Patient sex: M
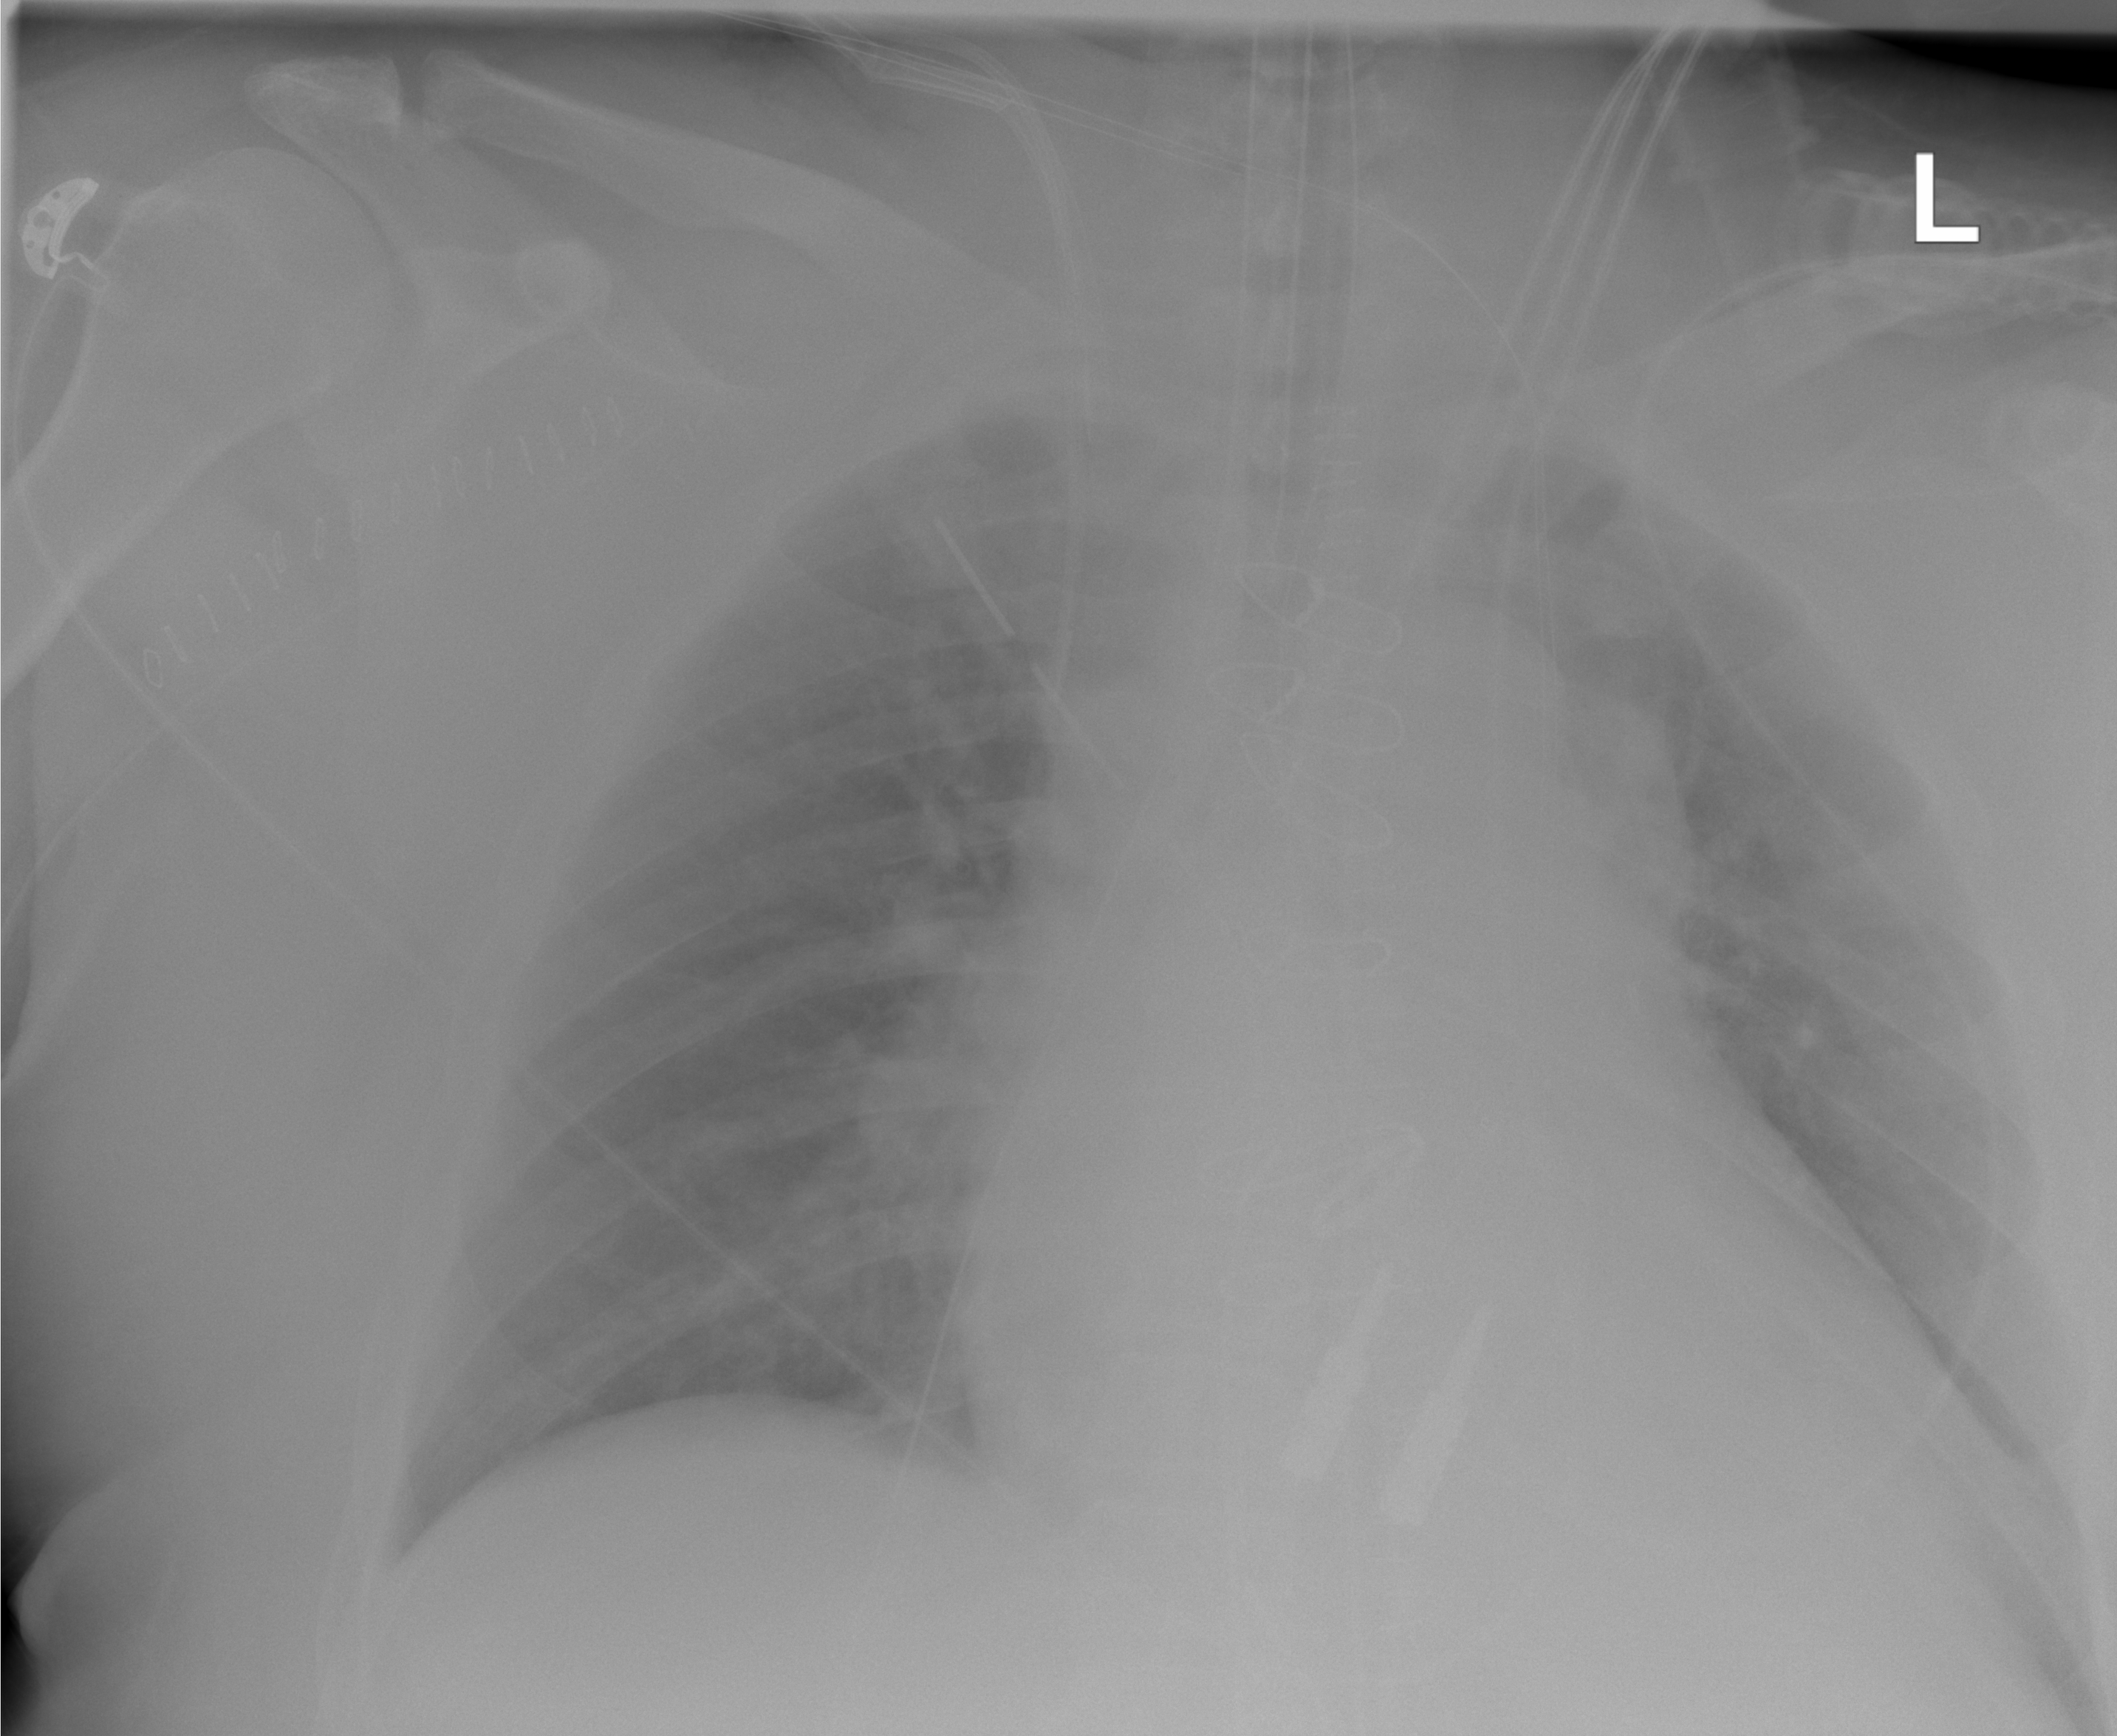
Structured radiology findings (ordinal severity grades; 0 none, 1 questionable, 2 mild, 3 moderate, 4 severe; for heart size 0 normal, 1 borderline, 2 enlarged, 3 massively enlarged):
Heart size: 1
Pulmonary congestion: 2
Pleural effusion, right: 0
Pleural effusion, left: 0
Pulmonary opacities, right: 0
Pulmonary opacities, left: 0
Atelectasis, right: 2
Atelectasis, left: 2